Question: I would like to programatically add a row of combo boxes to a DataGrid control. Ideally this would come in just after the header. So technically the first item row.
Example:
'''
Header: ID|Name|Email
ComboRow : [ComboBox]|]ComboBox]|]ComboBox]
ItemsRow : 1|John Doe|john@doe.com
'''
Each of the combo boxes will contain the exact same options, and can be statically set, no need to databind.
I got stuck trying to code this when I came across: because it seems the whole DataGrid will only follow 1 template. Since the rest of the cells in future rows will contain text, not a great idea.
So I've looked at:
'''
DataGridTextColumn col = new DataGridTextColumn() ;
dataGrid.Columns.Add(col);
'''
and
'''
DataGridComboBoxColumn col = new DataGridComboBoxColumn() ;
dataGrid.Columns.Add(col);
'''
but clearly 1 is designed to hold text and another a combobox and these are applied at the DataGrid level, not the row level.
I guess what I am looking for is a column type that could hold any control? If not, a workaround...
EDIT an example:

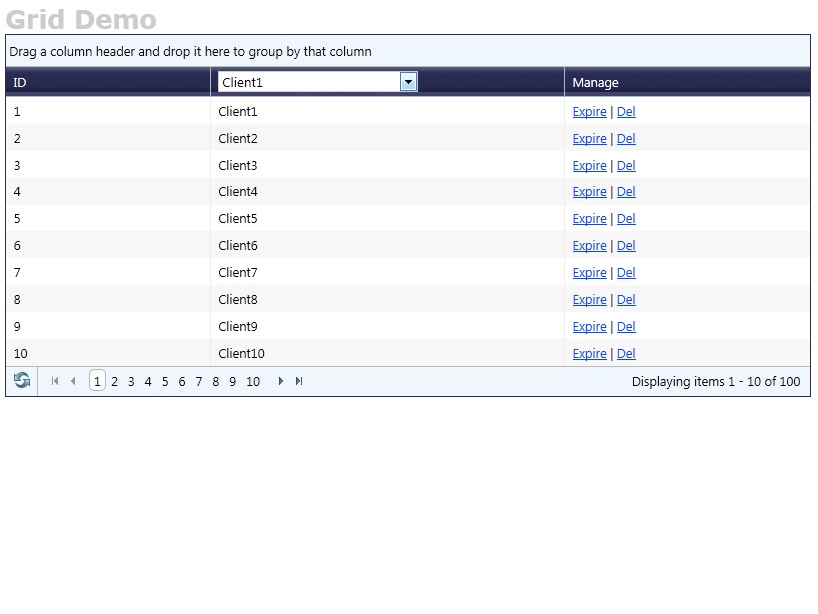
Answer: This works, thank you HighCore for the hint in the right direction!:
'''
myDataGrid.Columns.Add(new DataGridTextColumn {Header = new ComboBox(), Binding = myBinding});
'''